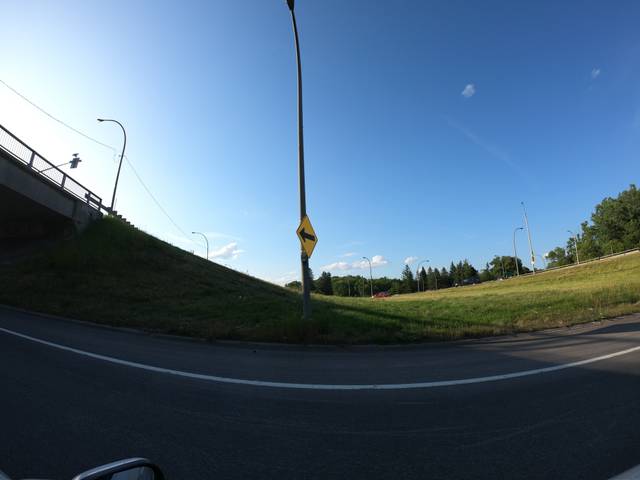
Region: Canada
Coordinates: 45.44, -75.712